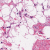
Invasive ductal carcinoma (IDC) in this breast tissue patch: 0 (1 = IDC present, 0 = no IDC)